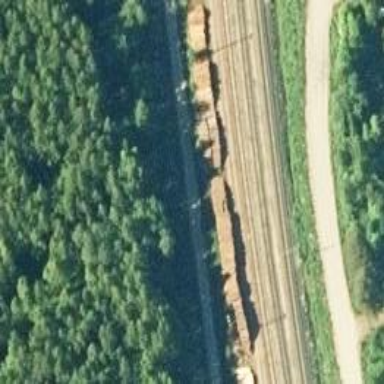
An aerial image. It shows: Railway yard.